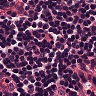
Metastatic tissue present: no